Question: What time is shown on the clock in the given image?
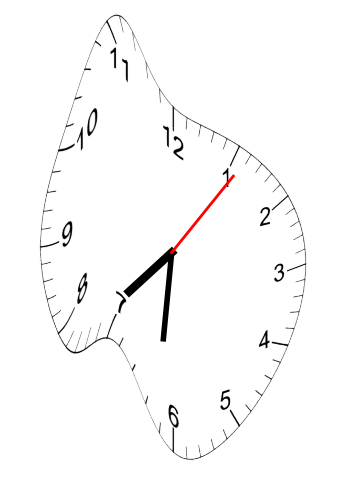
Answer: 07:31:06